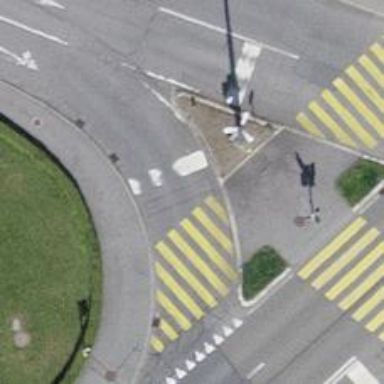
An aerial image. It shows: Road with traffic signals.